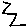
Label: zigzag